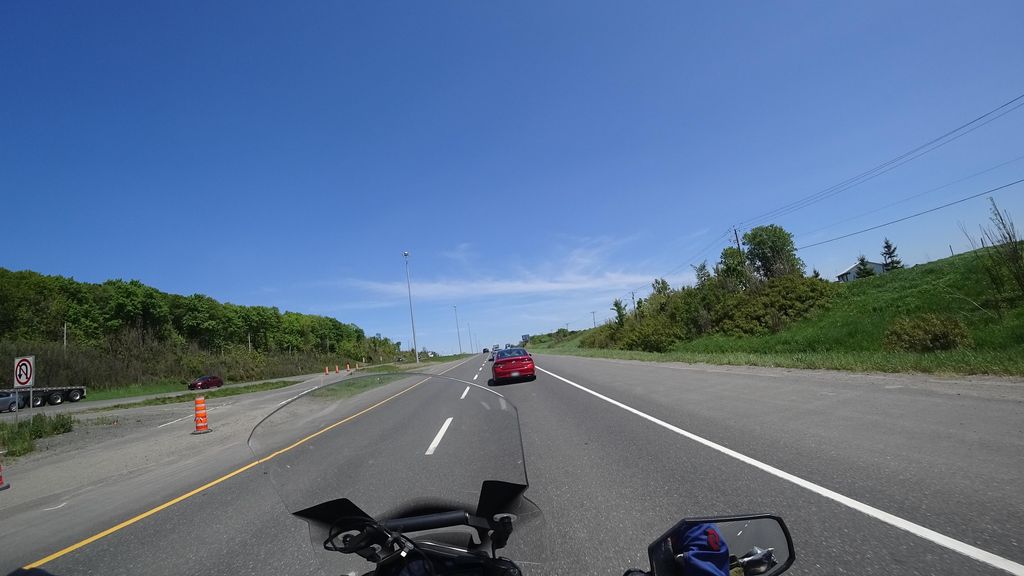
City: quebec_city